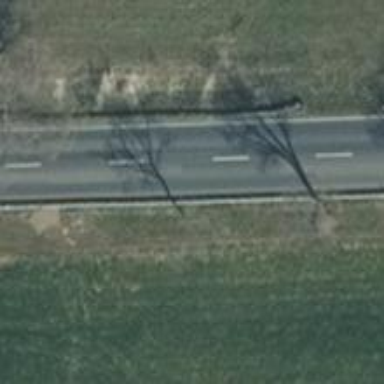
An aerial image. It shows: Deciduous broadleaved tree.